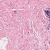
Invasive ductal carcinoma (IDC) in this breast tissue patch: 0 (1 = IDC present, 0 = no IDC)